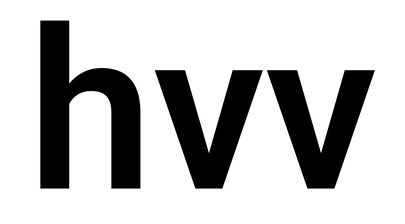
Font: Roboto_SemiBold